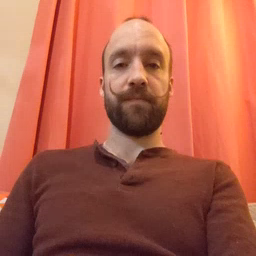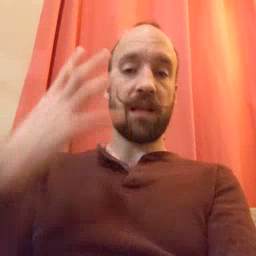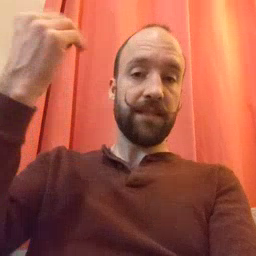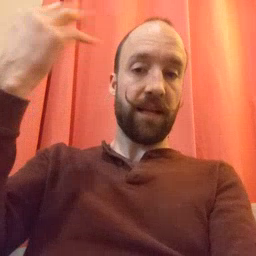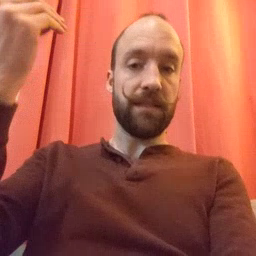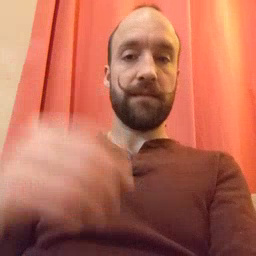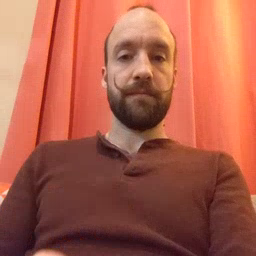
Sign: outside